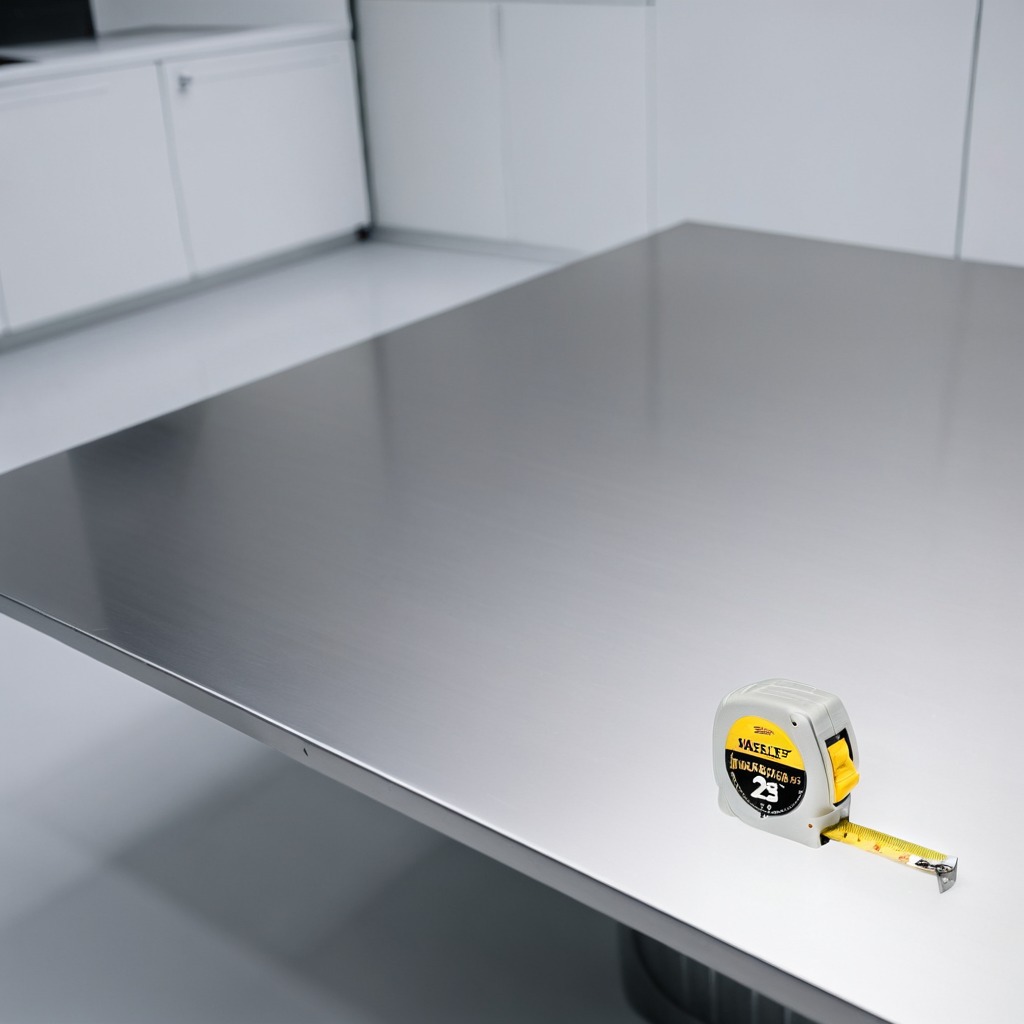
A measuring tape is lying on a stainless steel table in a high-end prototyping lab.